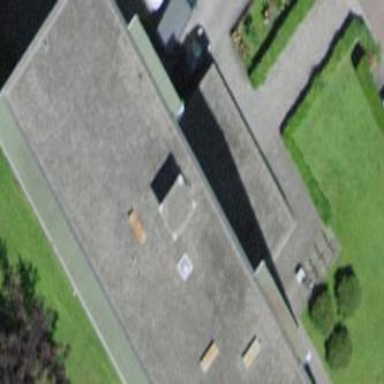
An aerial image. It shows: Building part with flat roof.